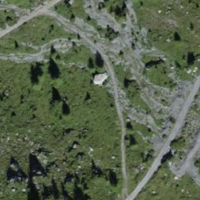
EUNIS habitat code: 23
Species observed at this site:
Euphorbia cyparissias